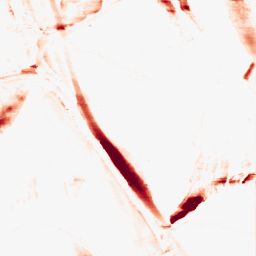
Category: morphological
Decomposition family: morphological_ellipse
Decomposition parameters: operation: opening
width: 5
height: 30
Upsampling method: sinc_hamming
Upsampling parameters: scale: 2
kernel_size: 4
Upsampling scale: 2